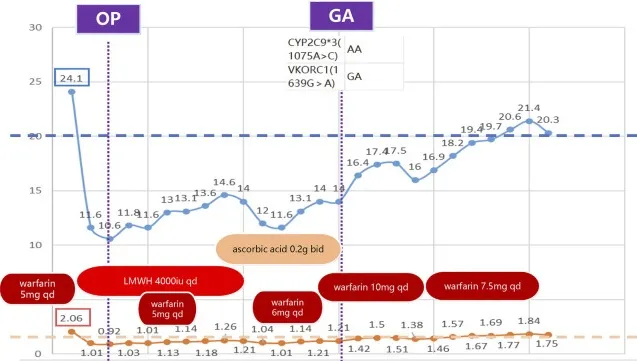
Timeline of clinical medication and laboratory indicators. This figure illustrates the anticoagulant medication and laboratory indicators (PT and INR) during the treatment period. The boxes on the left indicate the baseline values. This demonstrates that the PT and INR failed to reach the baseline level after restarting warfarin postoperatively. The indicators gradually returned to normal after discontinuing ascorbic acid. OP: operation; GA: genetic analysis; LMWH: low molecular weight heparin; qd: quaque die (once a day); bid: bis in die (twice a day); PT: Prothrombin Time; INR: International Normalized Ratio.
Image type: chart (chart)